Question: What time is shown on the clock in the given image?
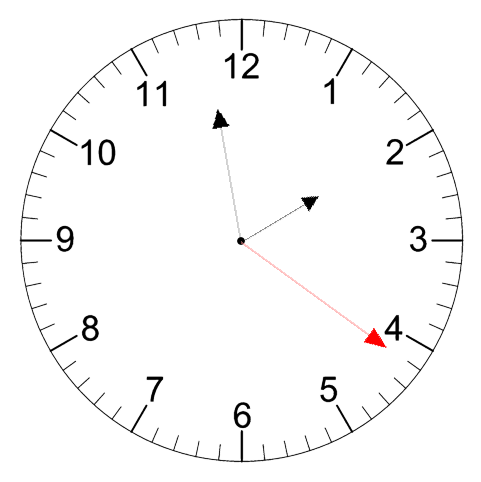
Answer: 01:58:21